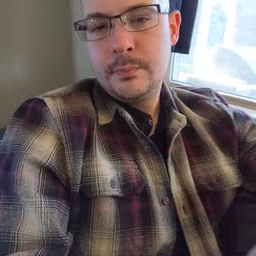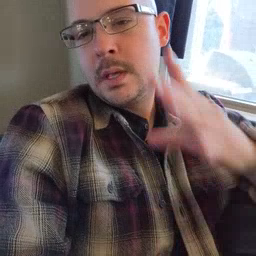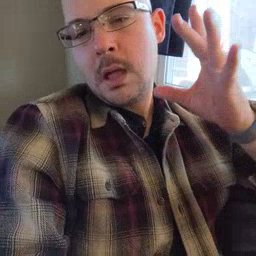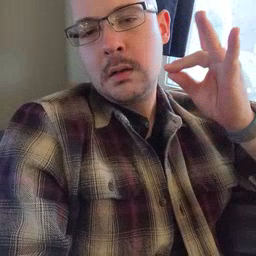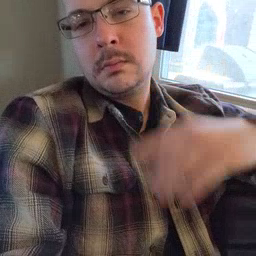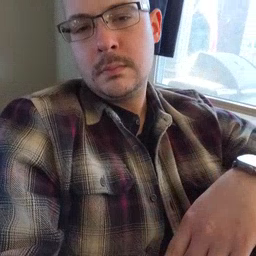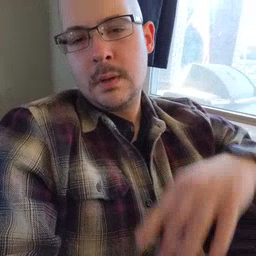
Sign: cat